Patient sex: M
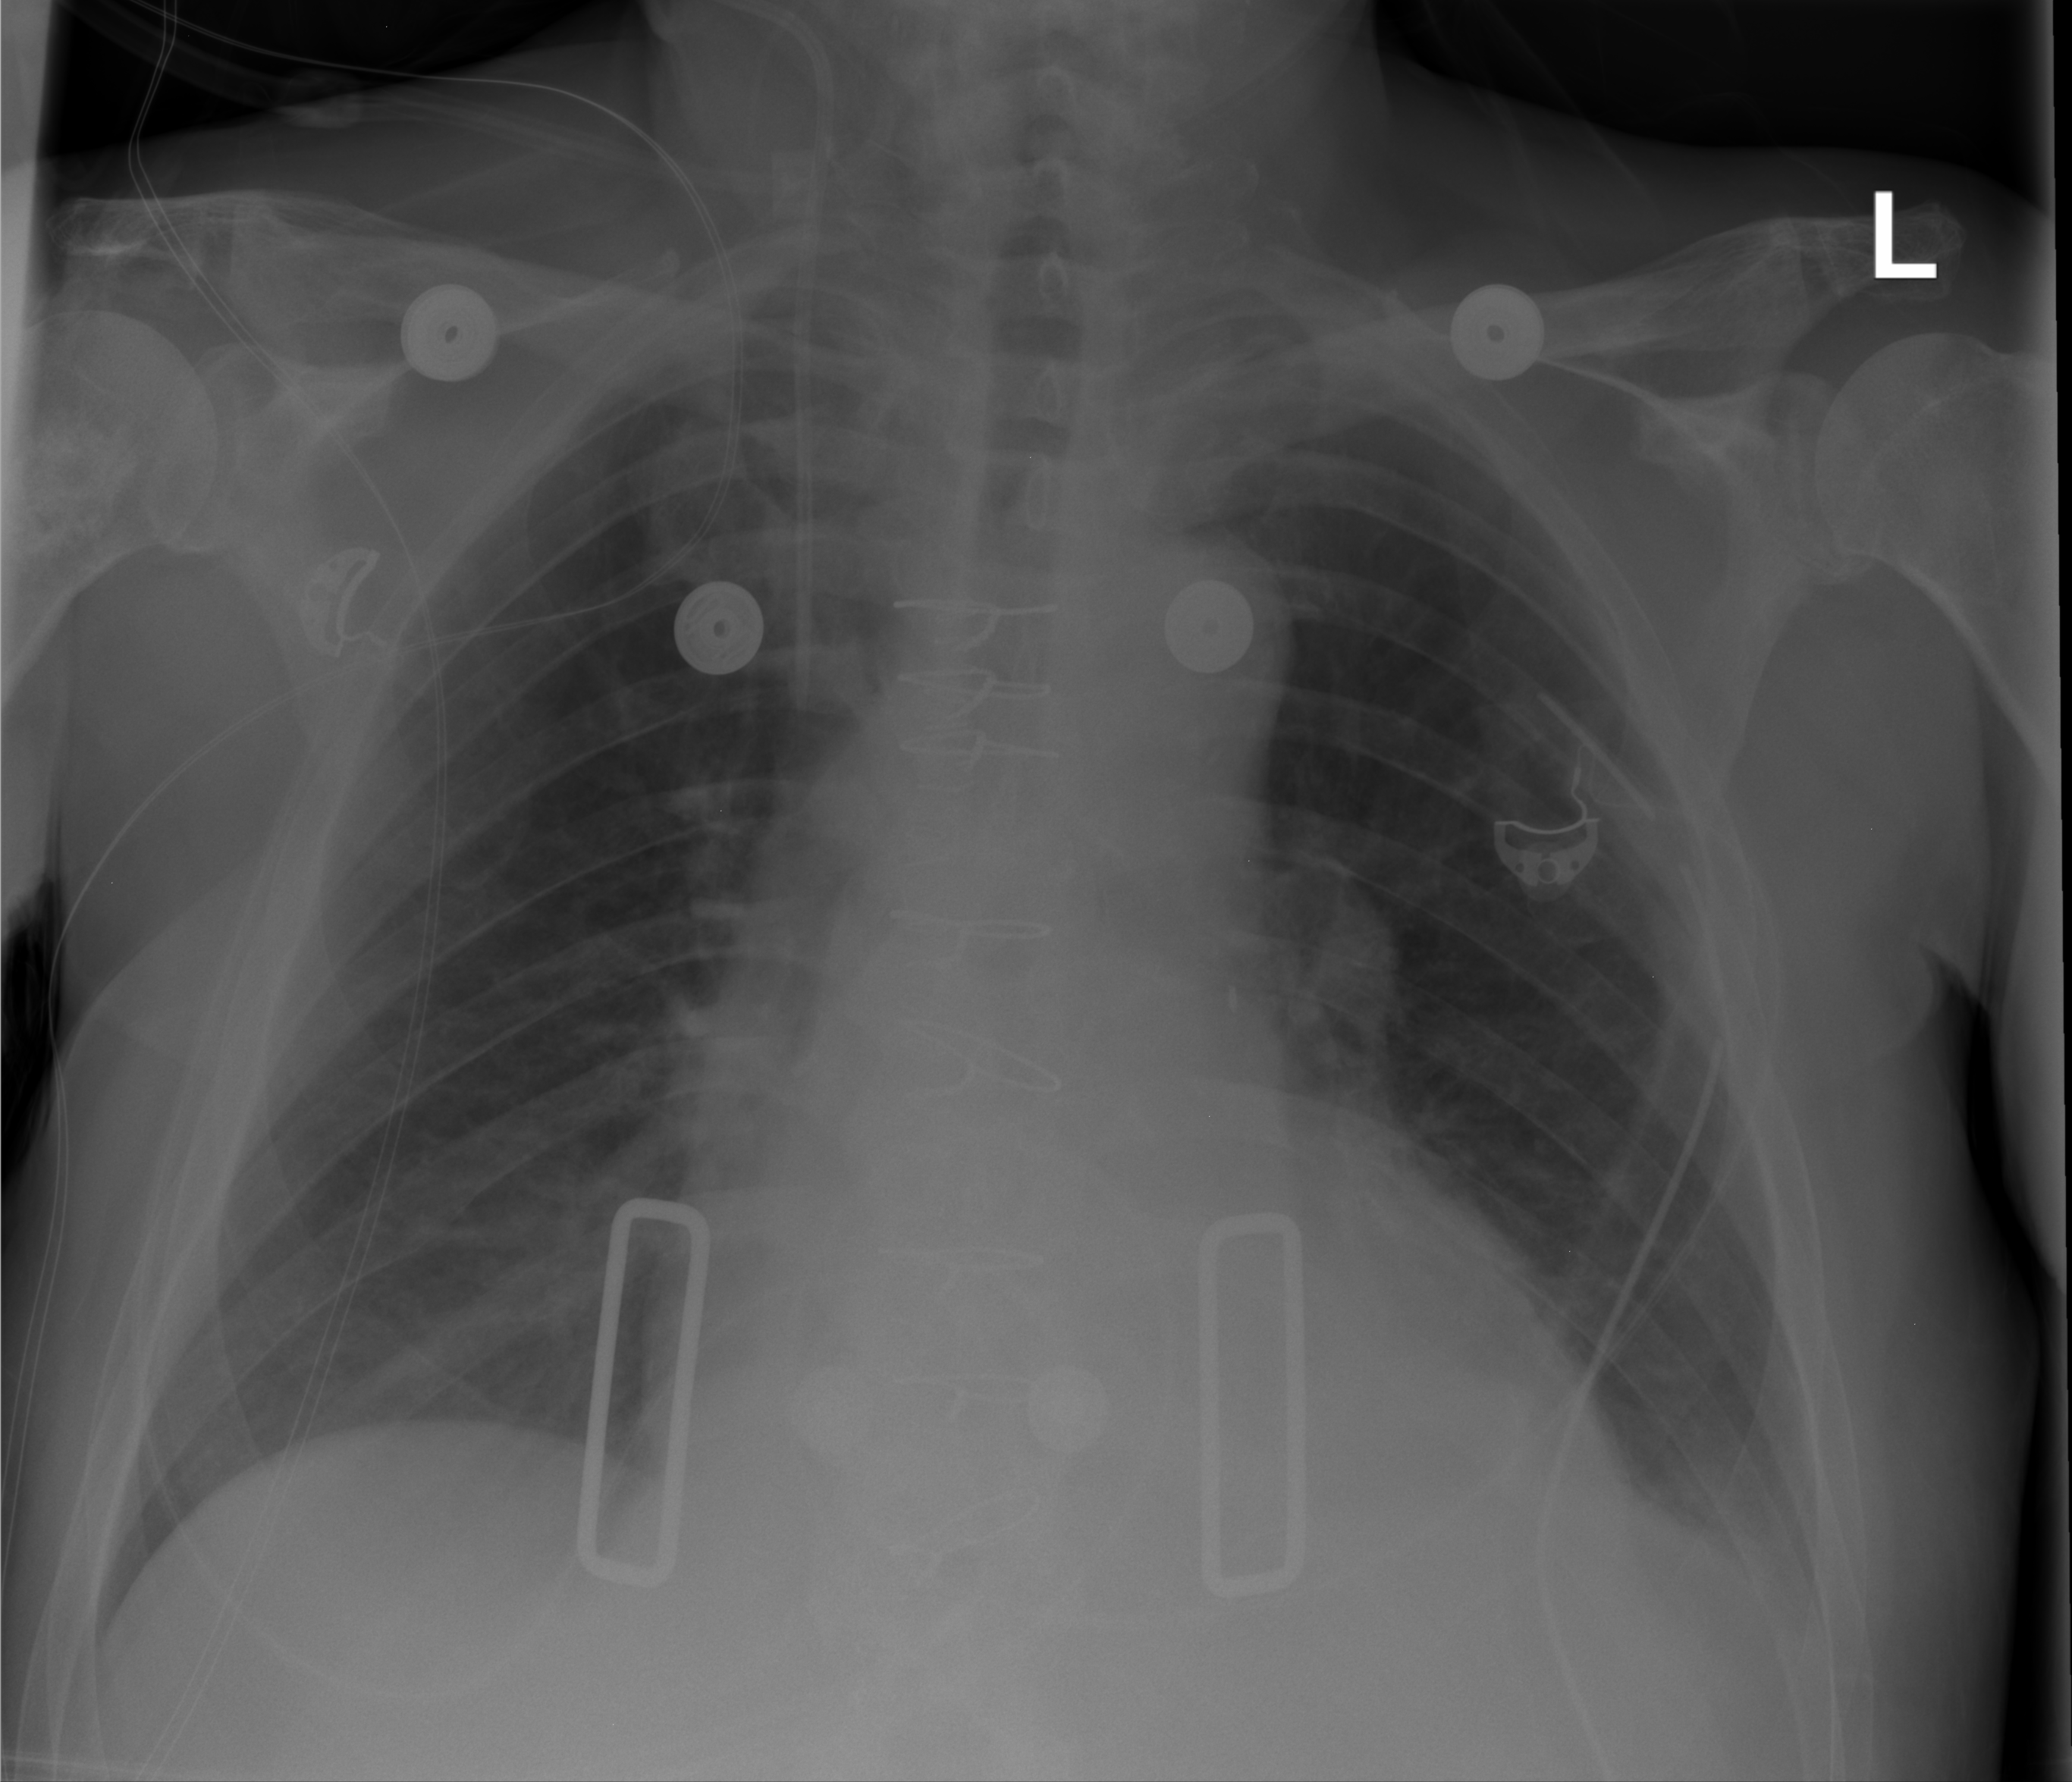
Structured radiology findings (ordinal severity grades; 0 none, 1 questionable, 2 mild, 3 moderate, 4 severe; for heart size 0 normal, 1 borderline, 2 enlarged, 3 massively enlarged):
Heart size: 0
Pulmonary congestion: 0
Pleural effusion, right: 0
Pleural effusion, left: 2
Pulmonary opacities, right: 0
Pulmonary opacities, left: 0
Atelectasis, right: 0
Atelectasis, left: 0